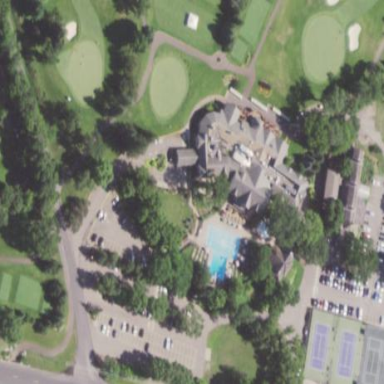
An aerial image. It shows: Clubhouse building at golf course.